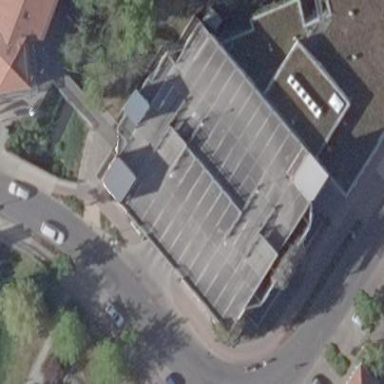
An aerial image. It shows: Multi-storey parking building.